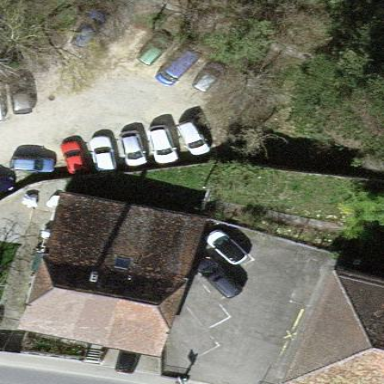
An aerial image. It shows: Simple house.